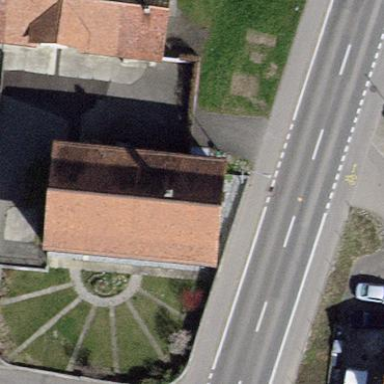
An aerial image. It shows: Gabled house with roof tiles.